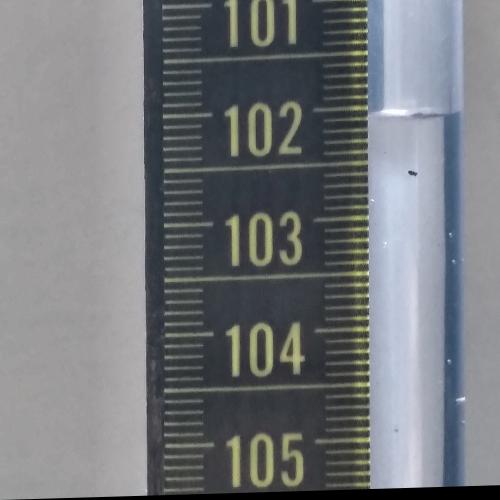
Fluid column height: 102.1 cm